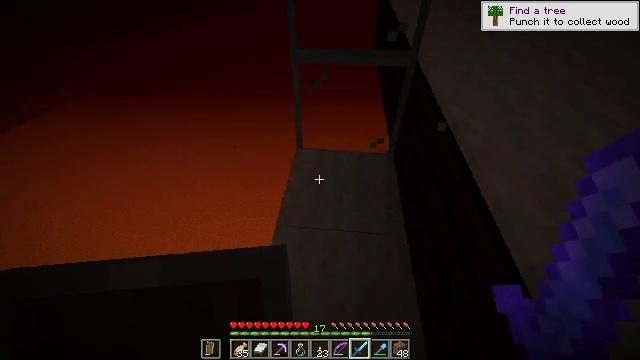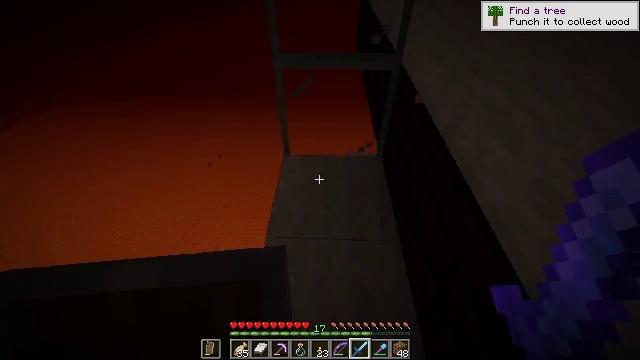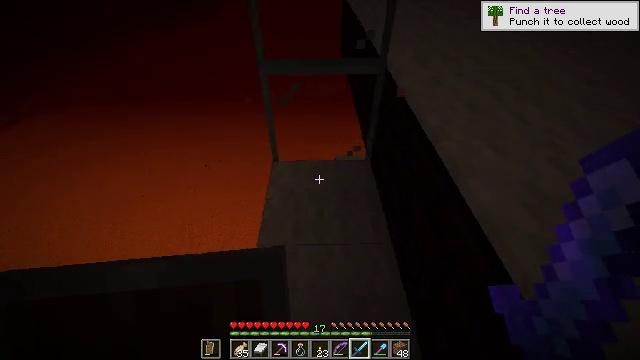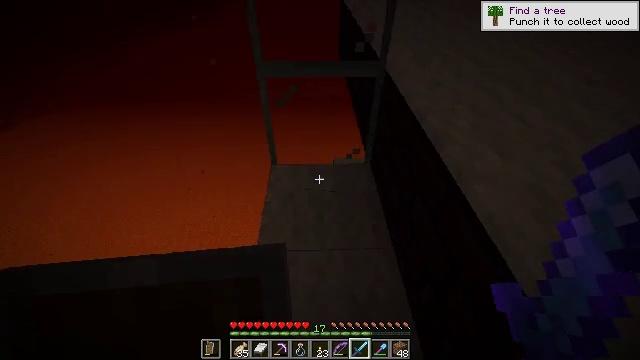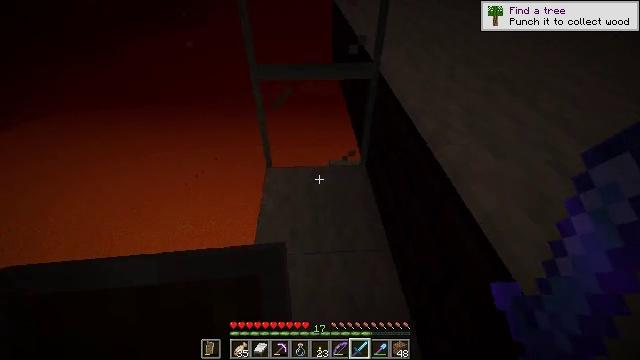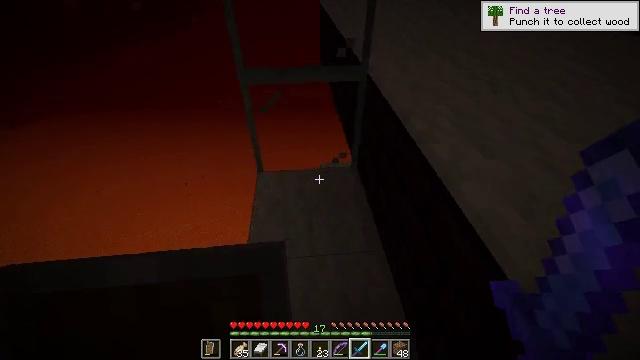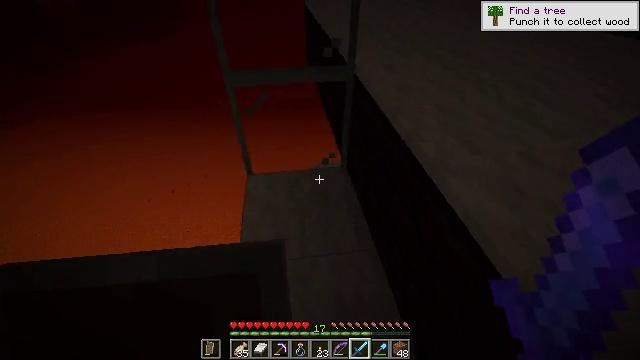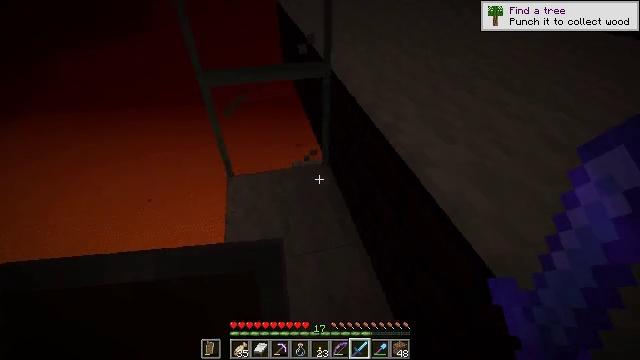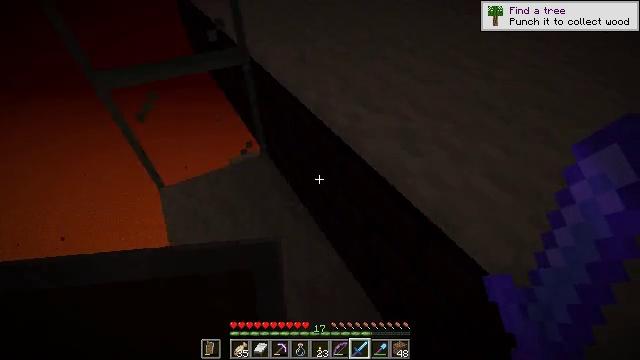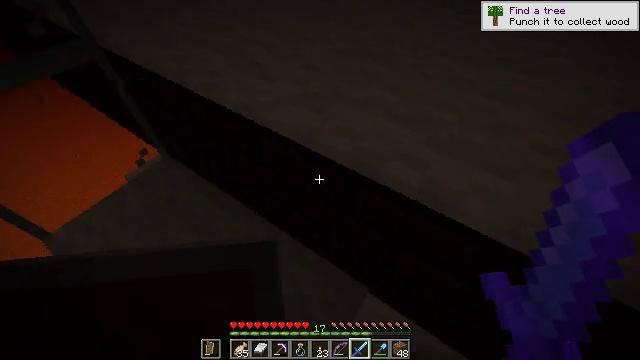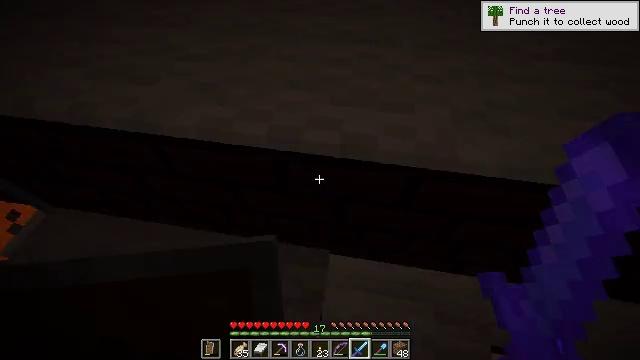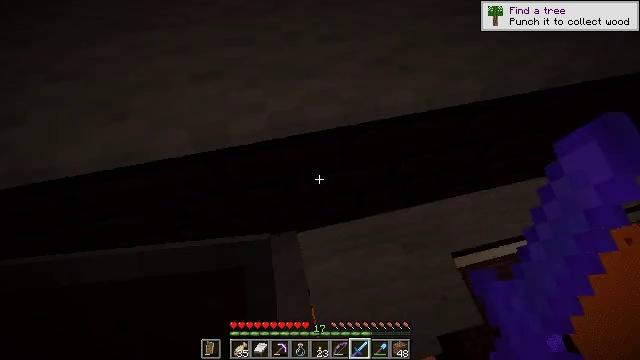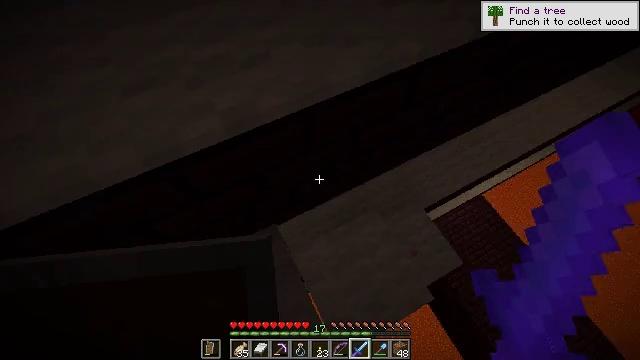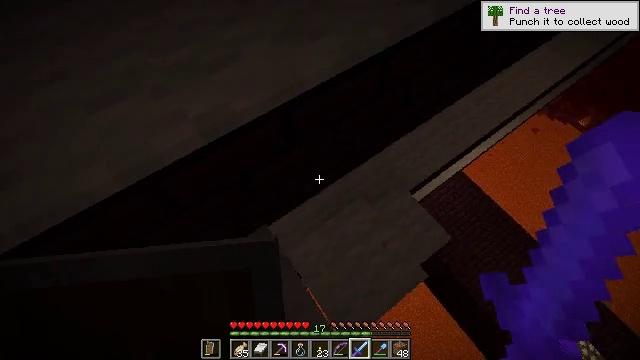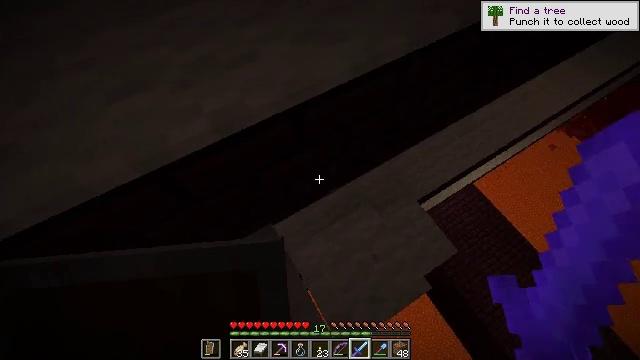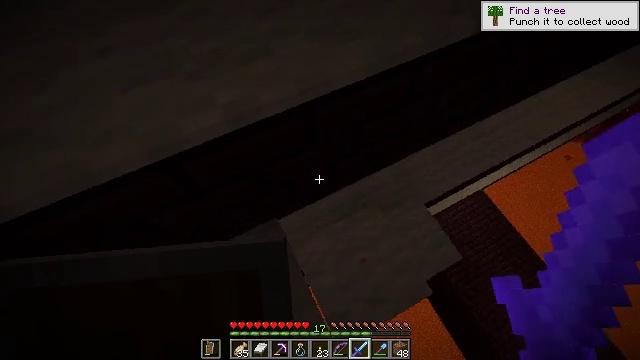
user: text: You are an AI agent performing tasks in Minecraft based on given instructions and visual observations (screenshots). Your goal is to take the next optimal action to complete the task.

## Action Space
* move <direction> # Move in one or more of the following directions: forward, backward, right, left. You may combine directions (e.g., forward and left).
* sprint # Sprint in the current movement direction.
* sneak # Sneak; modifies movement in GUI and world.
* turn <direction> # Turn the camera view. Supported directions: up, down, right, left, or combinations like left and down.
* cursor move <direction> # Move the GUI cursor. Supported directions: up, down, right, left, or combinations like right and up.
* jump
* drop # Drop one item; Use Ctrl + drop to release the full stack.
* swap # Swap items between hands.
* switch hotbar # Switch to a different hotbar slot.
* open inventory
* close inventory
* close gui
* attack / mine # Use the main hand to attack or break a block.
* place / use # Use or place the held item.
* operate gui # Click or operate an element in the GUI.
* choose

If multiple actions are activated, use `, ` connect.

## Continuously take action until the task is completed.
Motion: motion action
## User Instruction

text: Remove the nether brick slab from its place.
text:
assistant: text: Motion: turn right
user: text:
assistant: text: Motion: turn right
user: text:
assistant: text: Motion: no_op
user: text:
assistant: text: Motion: turn right
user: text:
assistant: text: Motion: turn right
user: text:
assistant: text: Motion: turn right
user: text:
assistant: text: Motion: turn right
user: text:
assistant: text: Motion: turn right and down
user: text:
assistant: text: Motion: turn right and down
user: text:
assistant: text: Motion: turn right and down
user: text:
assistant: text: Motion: turn right and down
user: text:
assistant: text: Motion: turn right and down
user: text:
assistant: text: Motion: turn right and down
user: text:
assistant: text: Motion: turn left
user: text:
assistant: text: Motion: turn left
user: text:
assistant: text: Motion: turn right
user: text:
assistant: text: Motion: turn right
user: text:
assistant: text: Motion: turn right and down
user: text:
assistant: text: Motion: turn right
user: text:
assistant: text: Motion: turn right
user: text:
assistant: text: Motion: turn right
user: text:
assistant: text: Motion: turn right
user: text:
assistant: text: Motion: turn right
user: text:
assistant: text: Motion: no_op
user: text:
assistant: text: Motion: no_op
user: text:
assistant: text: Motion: move forward
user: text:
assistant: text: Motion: move forward
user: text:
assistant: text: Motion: move forward
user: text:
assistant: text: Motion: move forward
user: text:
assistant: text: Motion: no_op